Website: home-depot
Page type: payment
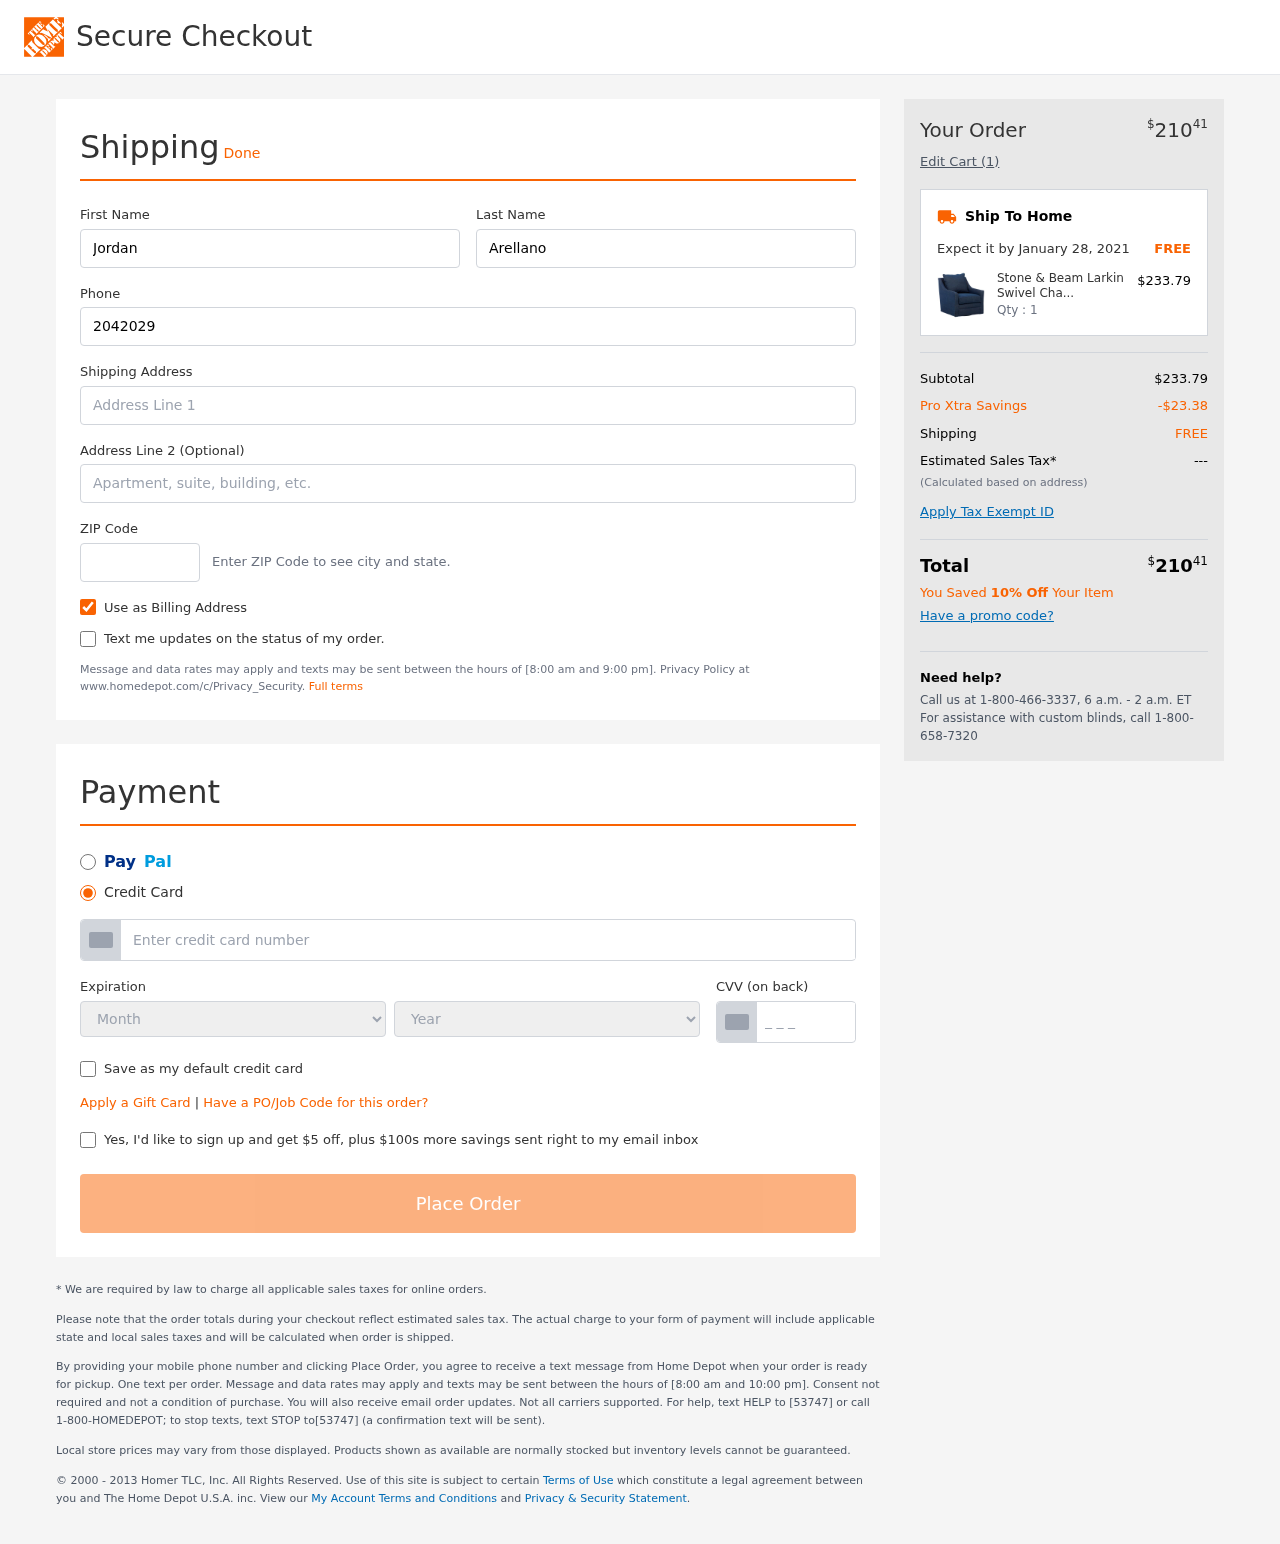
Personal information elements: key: PII_CARD_CVV
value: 663
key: PII_CARD_EXPIRY_MONTH
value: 07
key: PII_CARD_EXPIRY_YEAR
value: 30
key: PII_CARD_NUMBER
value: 2716 2477 9603 5242
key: PII_FIRSTNAME
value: Jordan
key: PII_LASTNAME
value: Arellano
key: PII_PHONE
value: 2042029699
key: PII_POSTCODE
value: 59438
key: PII_STREET
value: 4991 Joseph Pike Apt. 782
Product elements: key: PRODUCT1_NAME
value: Stone & Beam Larkin Swivel Chair
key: PRODUCT1_PRICE
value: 233.79
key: PRODUCT1_QUANTITY
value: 1
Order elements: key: ORDER_TOTAL
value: $21041
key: ORDER_NUM_ITEMS
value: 1
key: ORDER_DELIVERY_DATE
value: January 28, 2021
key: ORDER_SUBTOTAL
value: $233.79
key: ORDER_DISCOUNT
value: -$23.38
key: ORDER_SHIPPING_COST
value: FREE